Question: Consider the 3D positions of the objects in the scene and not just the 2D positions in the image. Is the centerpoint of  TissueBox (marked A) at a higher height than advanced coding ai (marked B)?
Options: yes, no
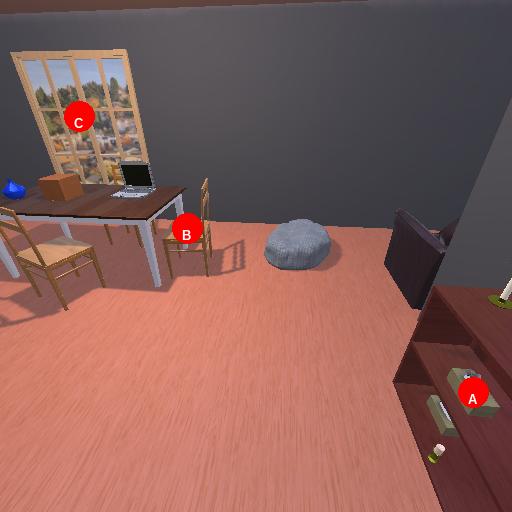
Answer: yes